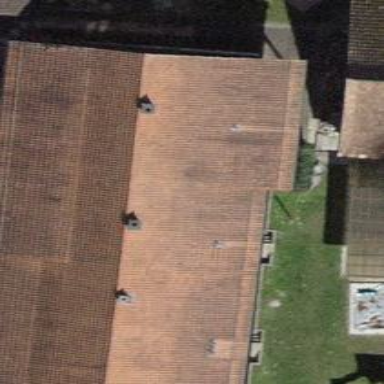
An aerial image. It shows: Gabled building with the roof oriented along its structure.